Question: I m using crystal report for one of my report. I need to set the margins dynamically for the report. The margins are being set by user so I need to apply the margins programmatically.
I am using the below code to set the margins programmatically.
'''
ReportDocument rd = new ReportDocument();
PageMargins pageMargins = new PageMargins();
pageMargins.leftMargin = 25;
pageMargins.topMargin = 100;
pageMargins.rightMargin = 25;
pageMargins.bottomMargin = 50;
rd.PrintOptions.ApplyPageMargins(pageMargins);
'''
and then show preview of print to the user and then user can print. I am using below code for showing preview.
'''
Response.Buffer = false;
Response.ClearHeaders();
Response.ClearContent();
rd.ExportToHttpResponse(ExportFormatType.PortableDocFormat, System.Web.HttpContext.Current.Response, false, "Print");
'''
Above is not working for me. It doesn't apply margins (The same is working when I set margins statically from ). It shows the content as if margins are not applied when used dynamically. I have attached the image for how it is being shown as preview.

Can anybody help me for what can be the problem? Why margins are not being applied?
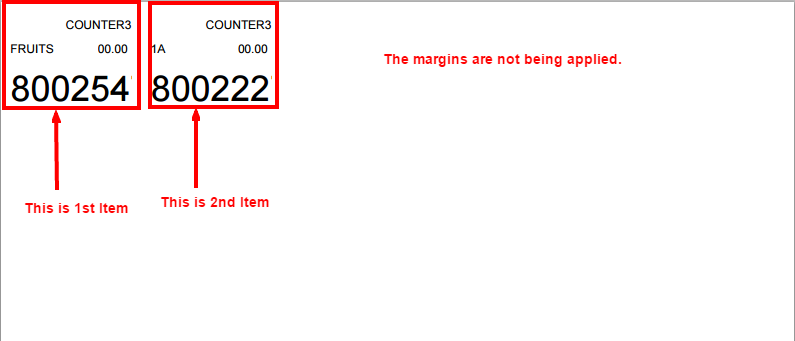
Answer: I found the solution for this problem. There is only a little change with the code I used earlier. I used the code below.
'''
ReportDocument rd = new ReportDocument();
PageMargins margins;
// Get the PageMargins structure and set the
// margins for the report.
margins = rd.PrintOptions.PageMargins;
margins.bottomMargin = 350;
margins.leftMargin = 600;
margins.rightMargin = 350;
margins.topMargin = 300;
// Apply the page margins.
rd.PrintOptions.ApplyPageMargins(margins);
'''
So the above is working fine. We just need to get the report document page margins and set the margins there instead of new initialization of object.